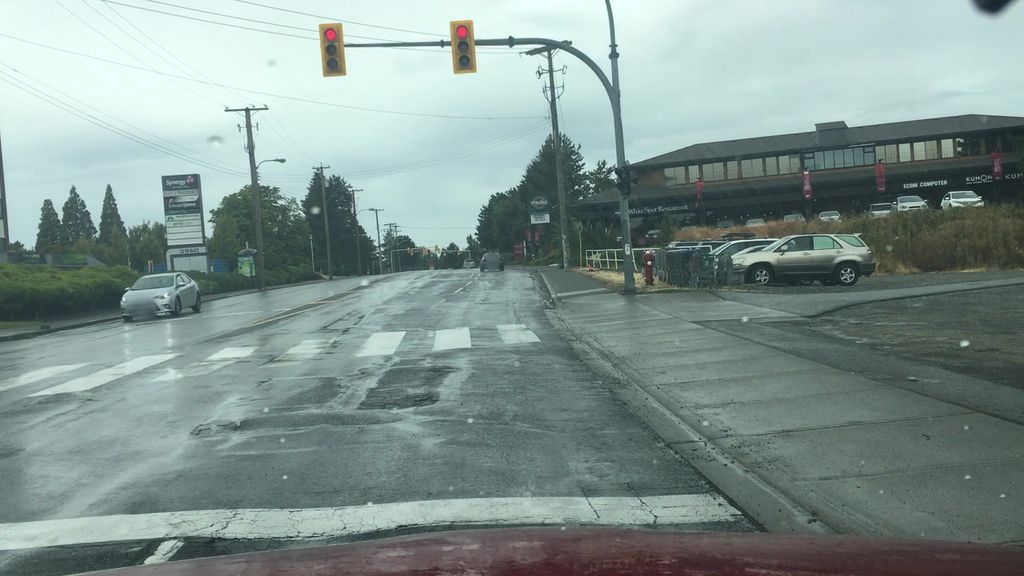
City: victoria